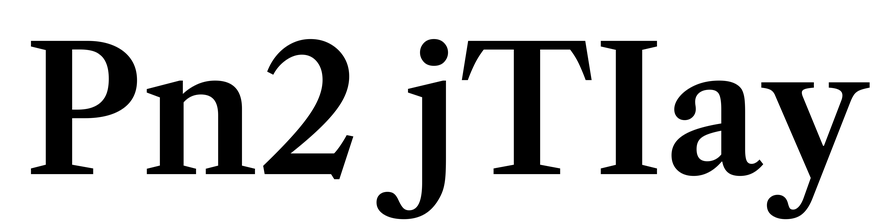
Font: LibreCaslonText_SemiBold